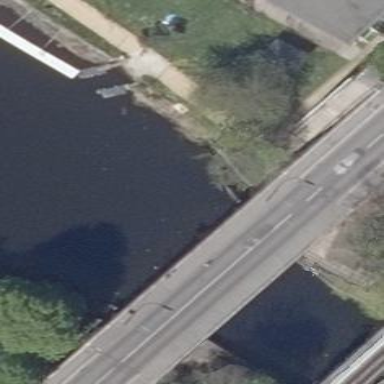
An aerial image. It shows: Beam bridge structure.